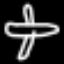
Label: airplane